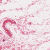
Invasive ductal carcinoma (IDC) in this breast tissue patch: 0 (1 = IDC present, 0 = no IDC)